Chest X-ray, PA view. Patient: 69 years old, sex F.
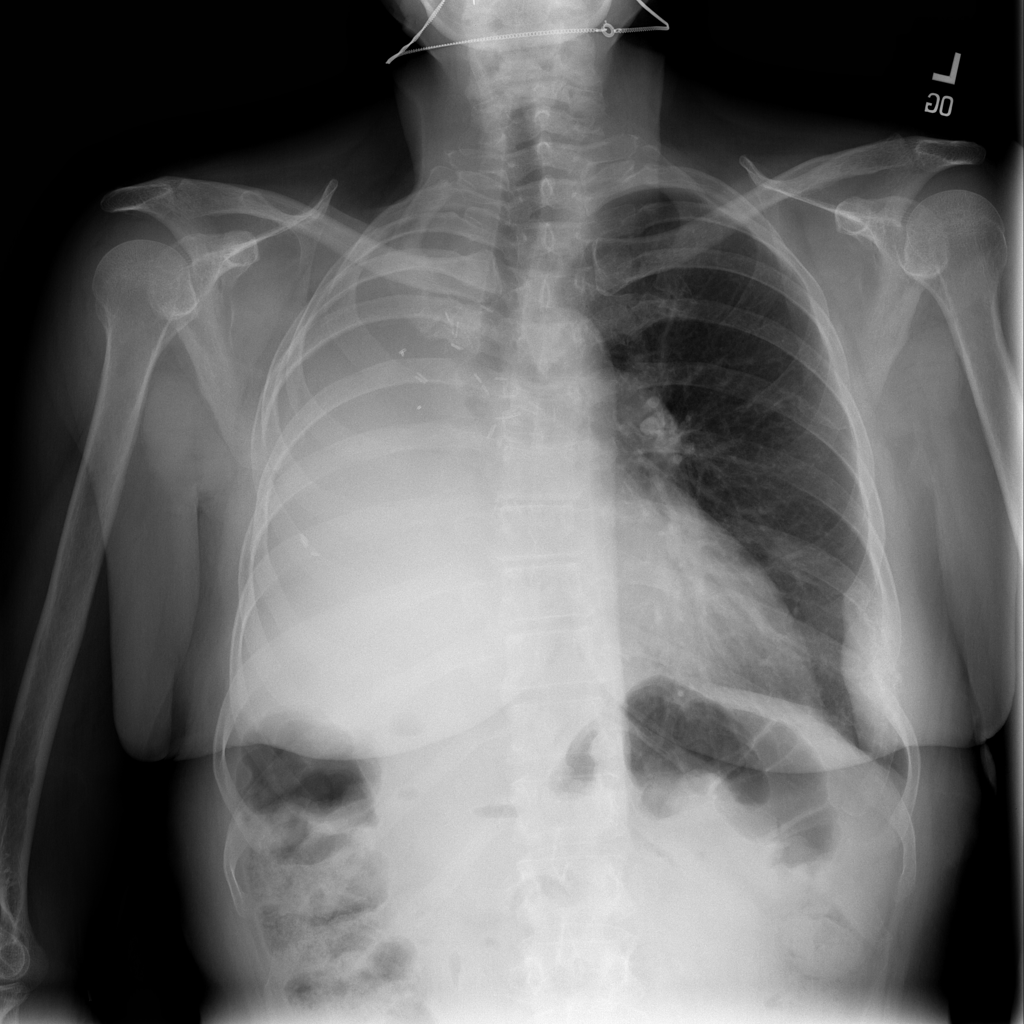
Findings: No Finding